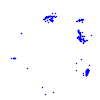
Particle: proton